Question: I am using timeflipbox (datebox) for a mobile website based on JQuery Mobile.
Here's a screenshot:

In the minutes column, I want just the values 00 15 30 and 45 instead of all the numbers from 0 to 60.
Can you help me with this customization?
Thanks.
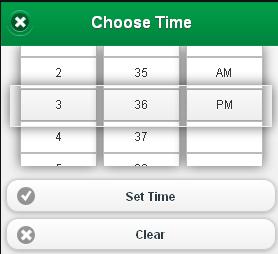
Answer: Check section 'Date Limiting Options' in documentation:
<URL>
You'll need to set 'minuteStep: 15' option.